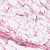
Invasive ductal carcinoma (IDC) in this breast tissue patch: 0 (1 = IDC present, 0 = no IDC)